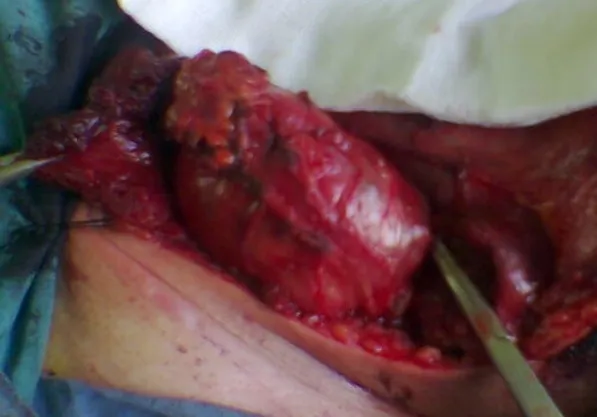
Radical resection of cervical mature teratoma.
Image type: medical_photograph (other_medical_photograph)